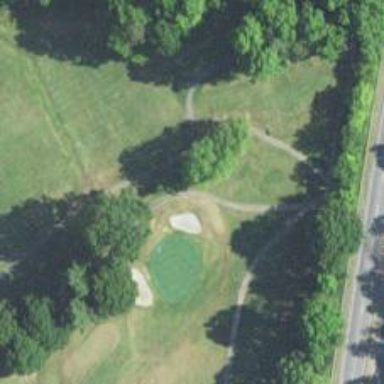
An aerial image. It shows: Service road designated as golf cart path.